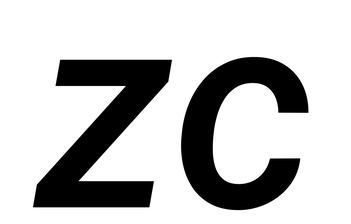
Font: Roboto-Italic_Medium_Italic